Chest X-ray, PA view. Patient: 63 years old, sex M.
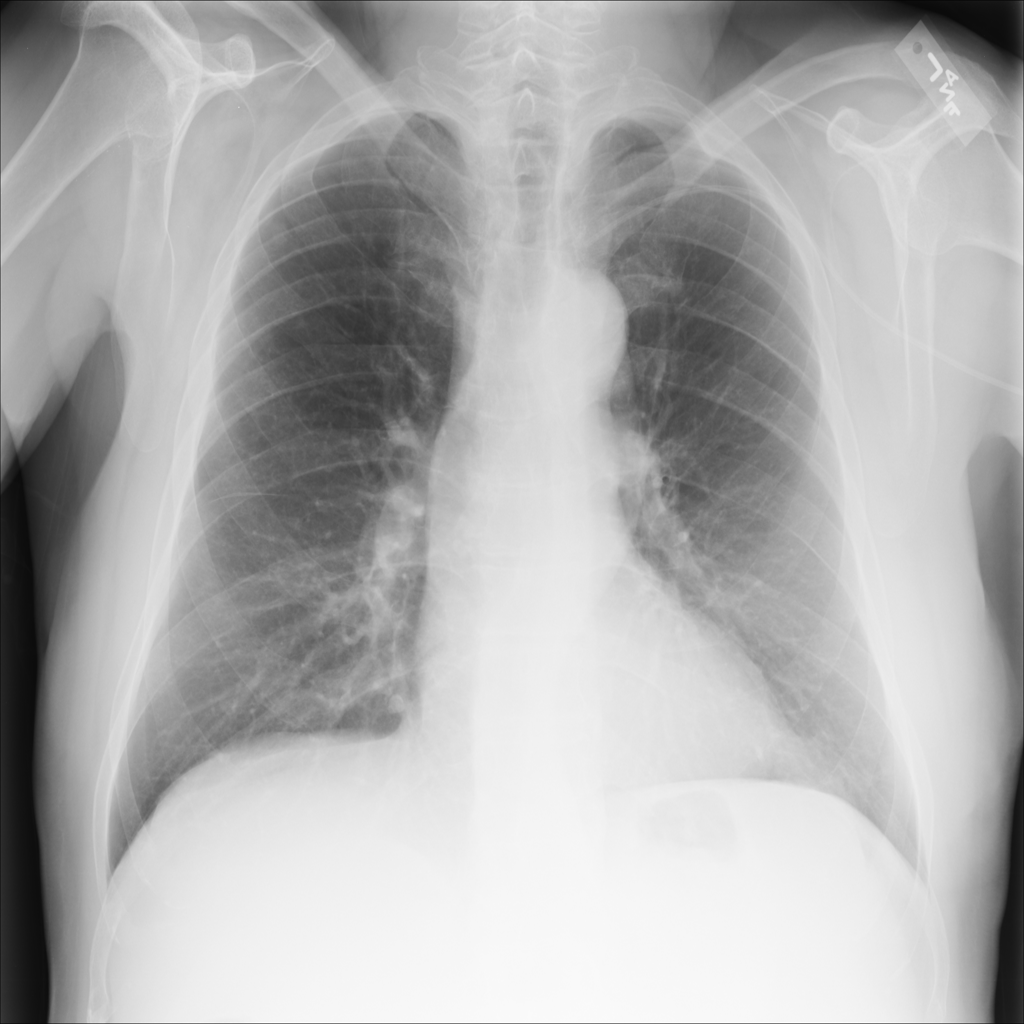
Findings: No Finding